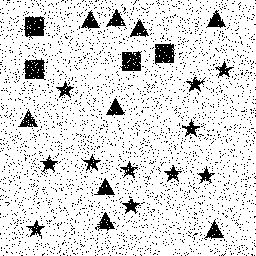
Squares: 4
Triangles: 9
Stars: 11
Total shapes: 24